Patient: sex F, age 63
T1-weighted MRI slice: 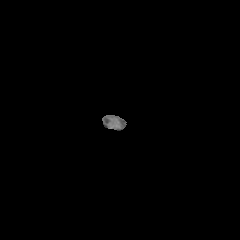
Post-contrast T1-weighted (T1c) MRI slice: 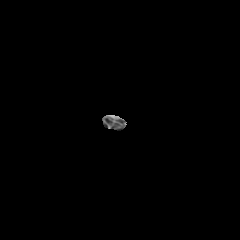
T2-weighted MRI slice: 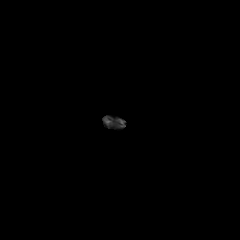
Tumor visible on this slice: no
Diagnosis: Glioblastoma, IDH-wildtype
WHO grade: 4